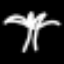
Label: palm tree